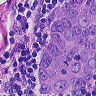
Metastatic tissue present: yes